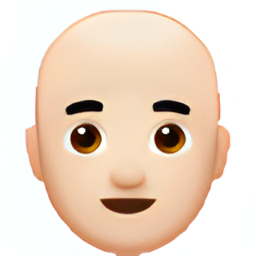
Name: man bald light skin tone
Emoji: 👨🏻‍🦲
Group: People & Body
Sub-group: person